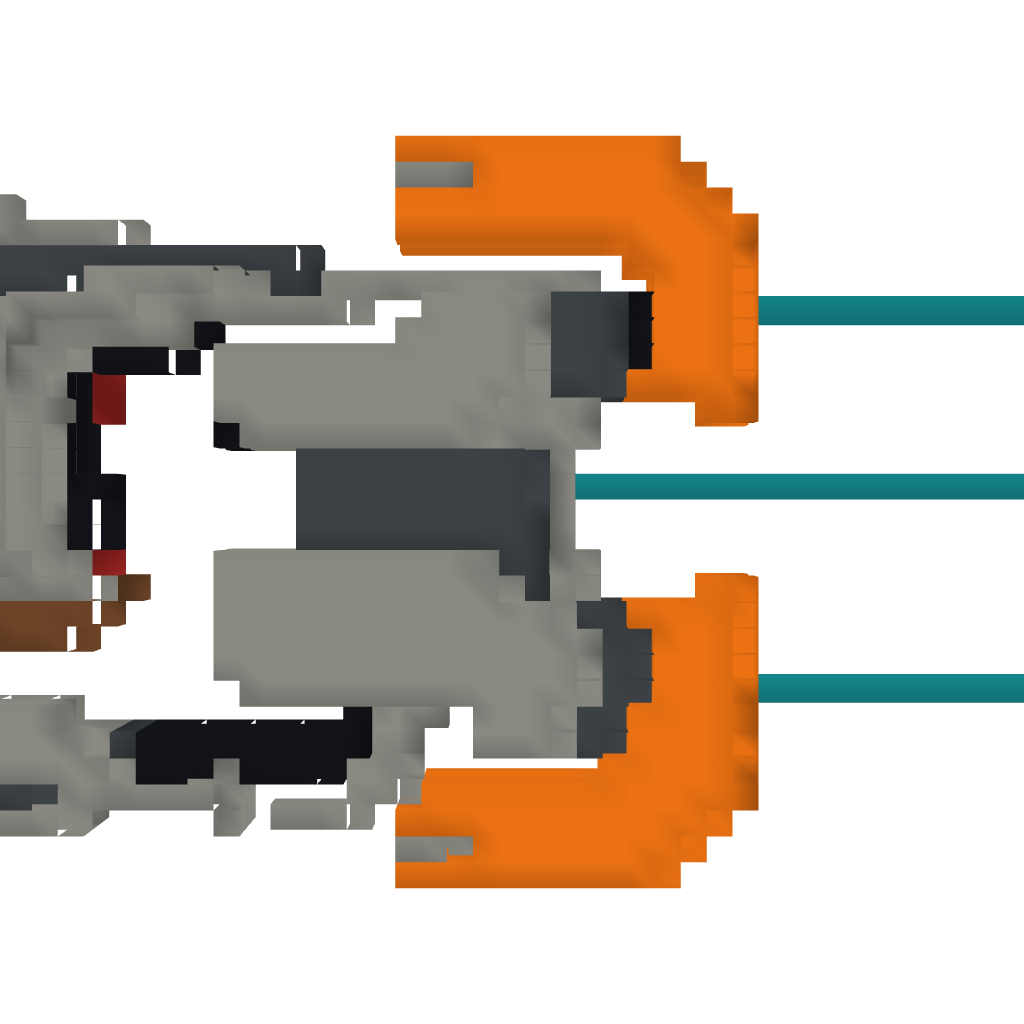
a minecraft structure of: Plasma cutter - Dead Space